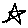
Label: star